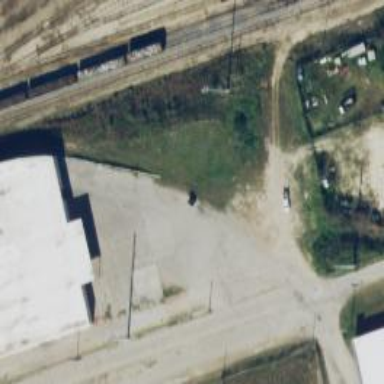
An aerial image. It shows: Abandoned railway.